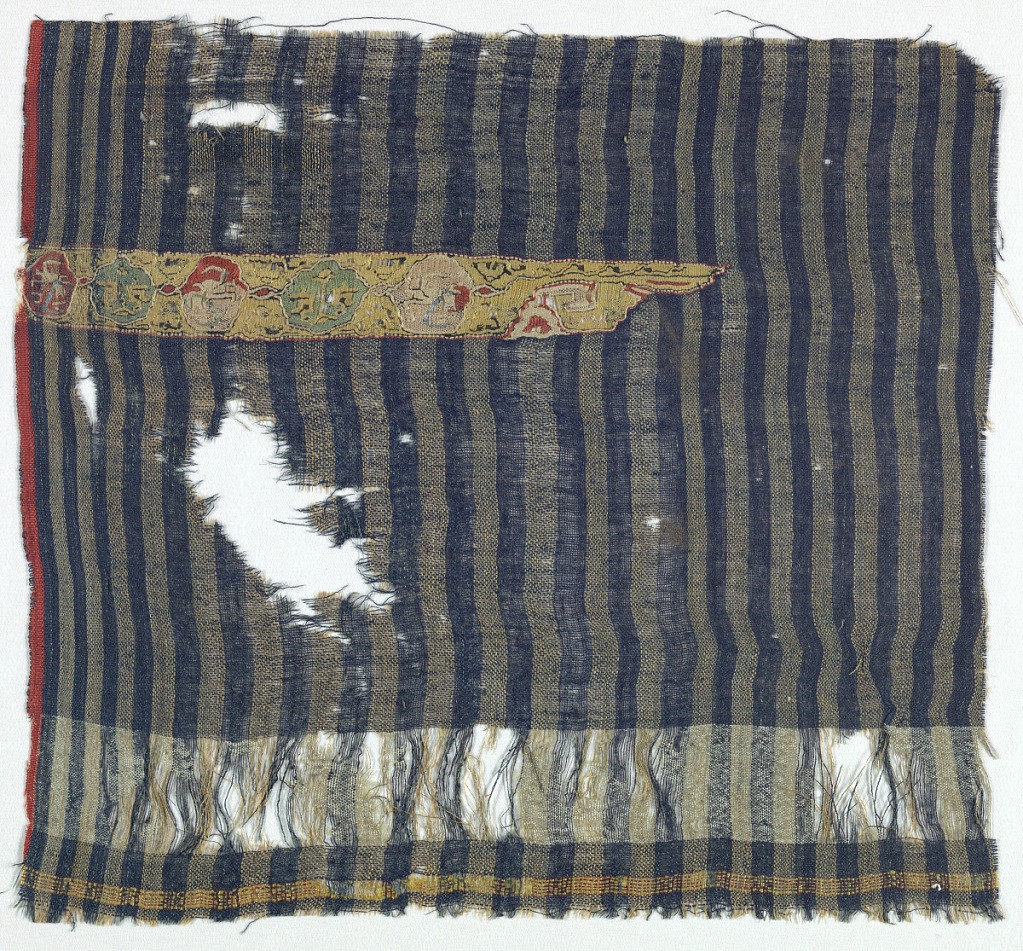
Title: Tiraz fragment
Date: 10th century
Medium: silk Technique: plain weave with slit tapestry
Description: Warps consist of alternating stripes of dark blue and tan. The weft has blue threads except at the bottom which has a wide stripe made from white weft threads. Just below is a narrow stripe of alternating red and yellow silk wefts. The tapestry insert consists of connected cartouches with a design of crudely rendered animals in red, white, yellow, green, and black silk. Tapestry insert is predominantly yellow.